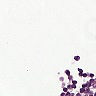
Metastatic tissue present: no